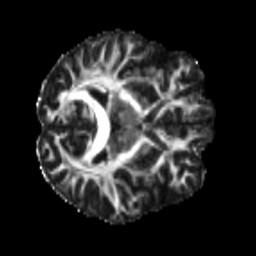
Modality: FA
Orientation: axial
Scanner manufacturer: siemens
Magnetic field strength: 3 T
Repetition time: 4 s
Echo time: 0.0594 s